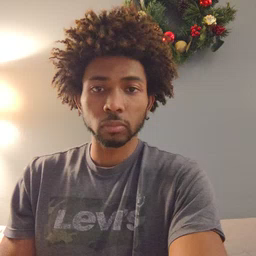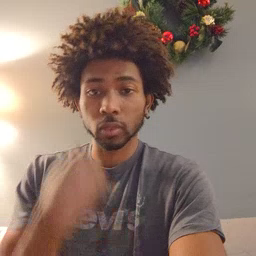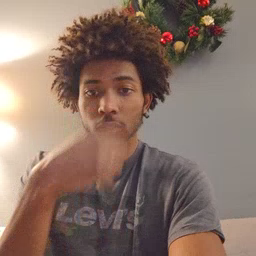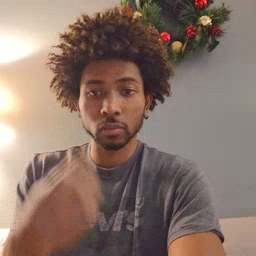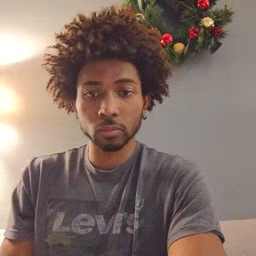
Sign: face